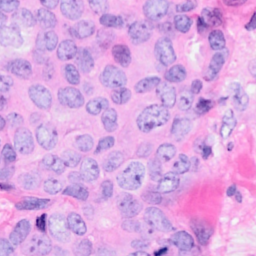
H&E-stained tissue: Breast